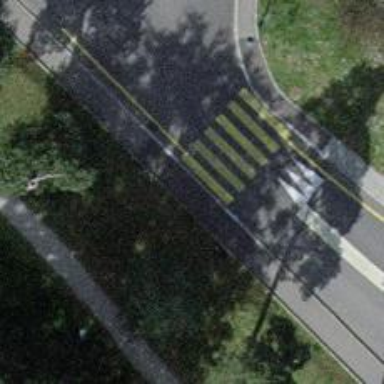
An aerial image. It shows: Marked crossing on the road.